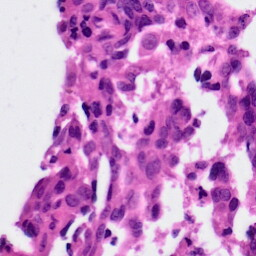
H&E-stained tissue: Ovarian